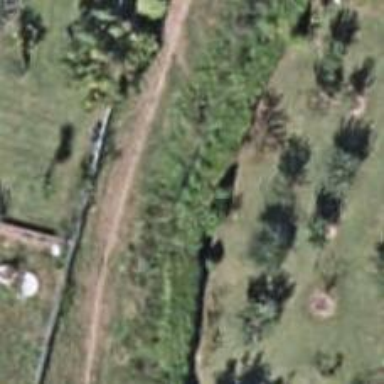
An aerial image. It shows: Fence.